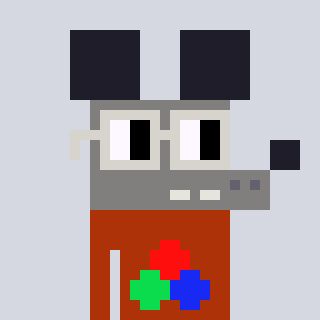
a pixel art character with square light gray glasses, a mouse-shaped head and a hotbrown-colored body on a cool background